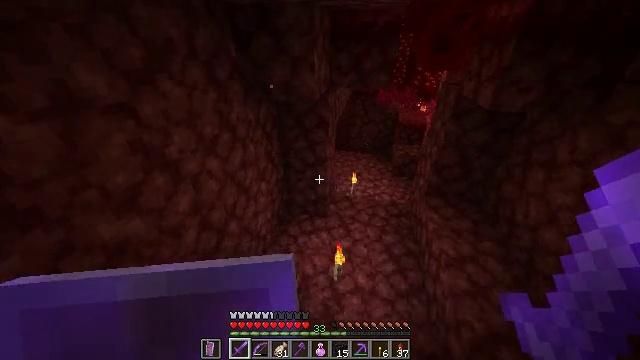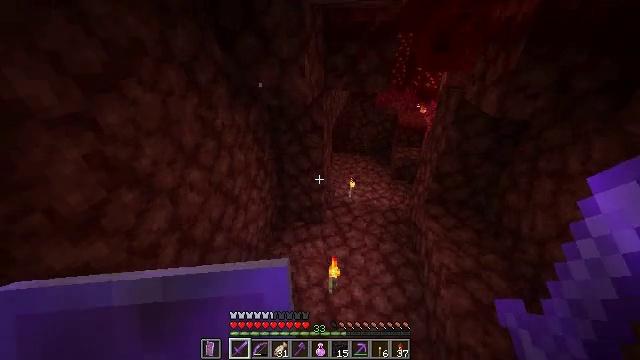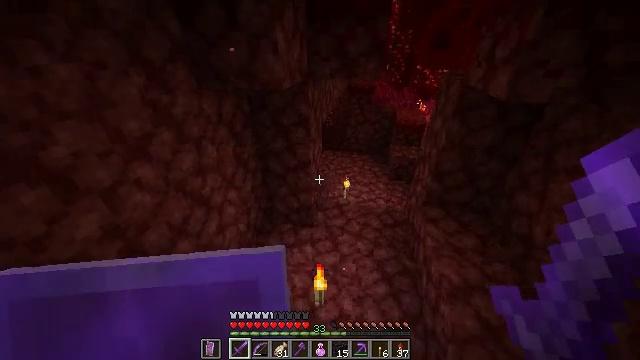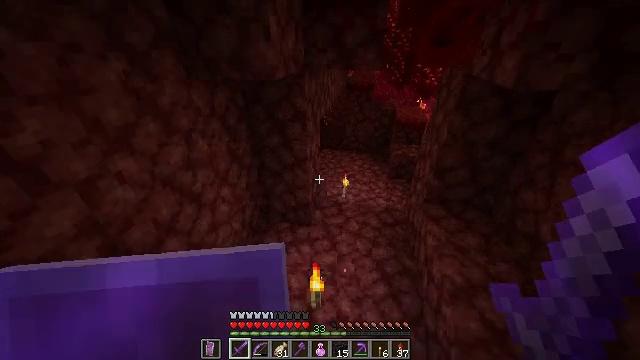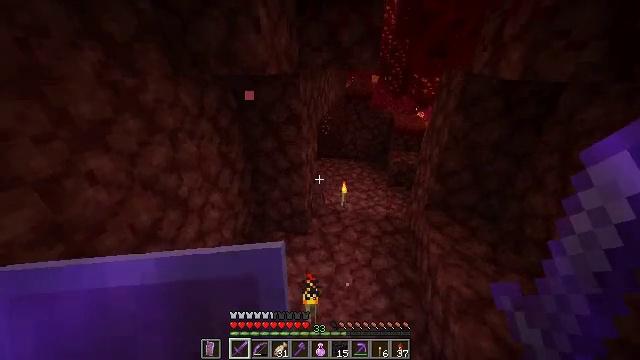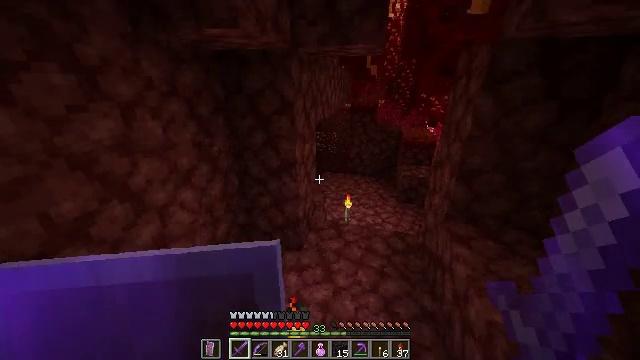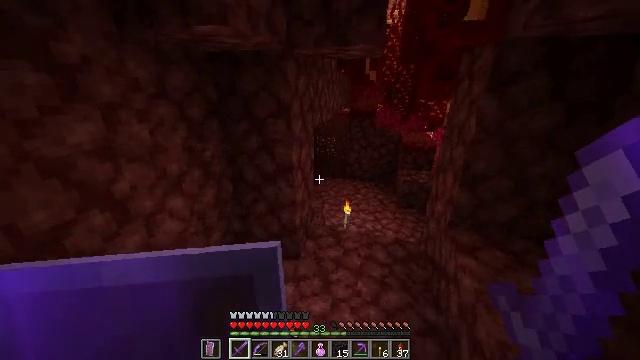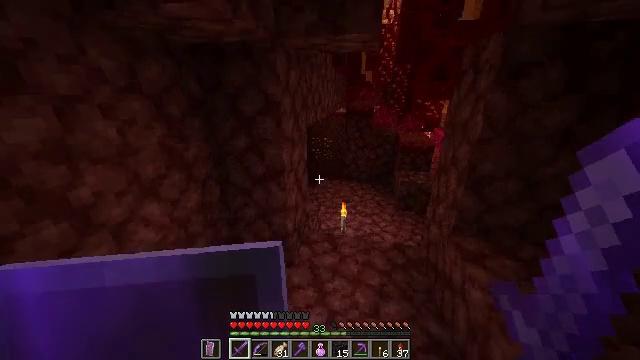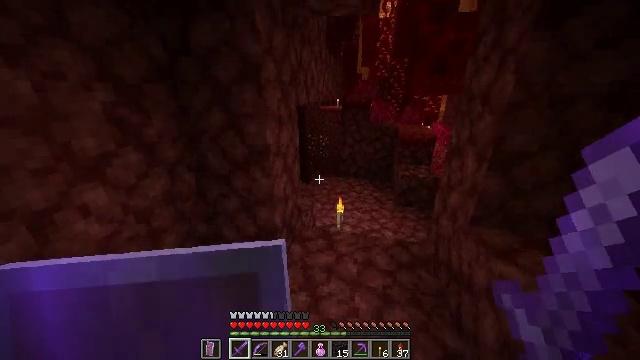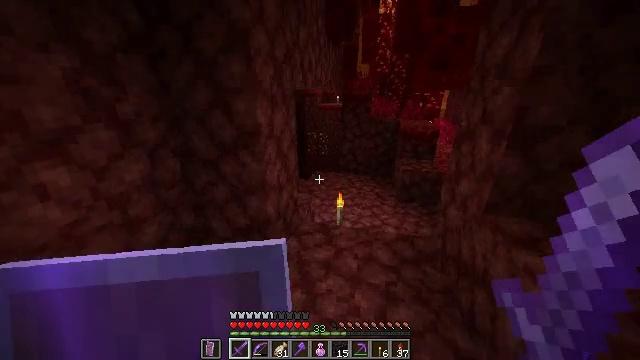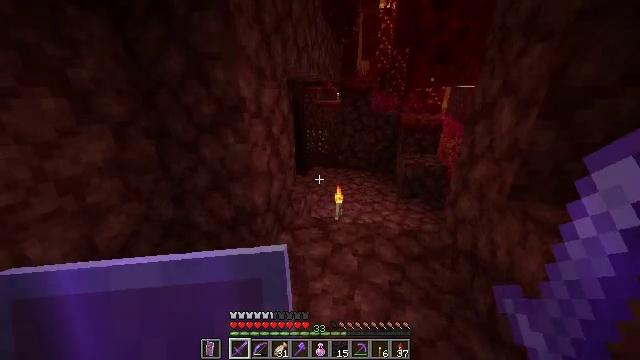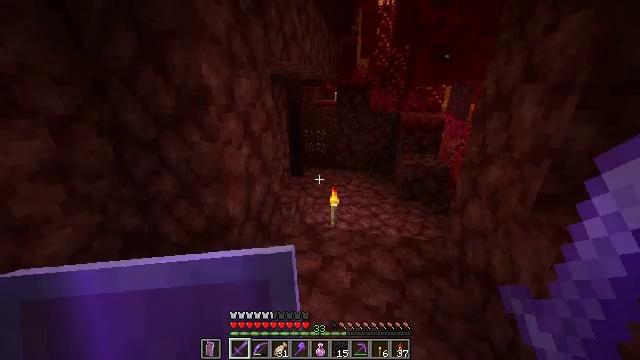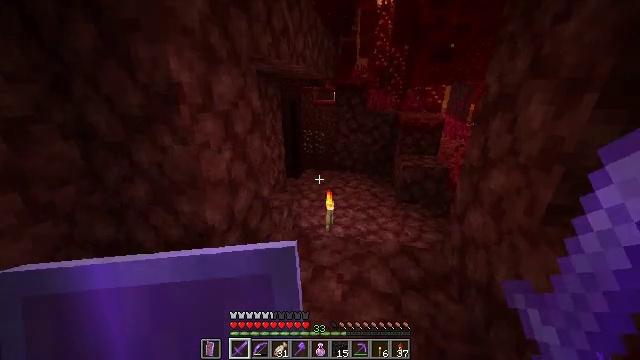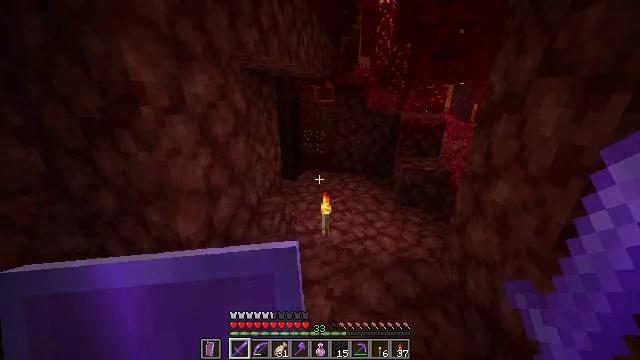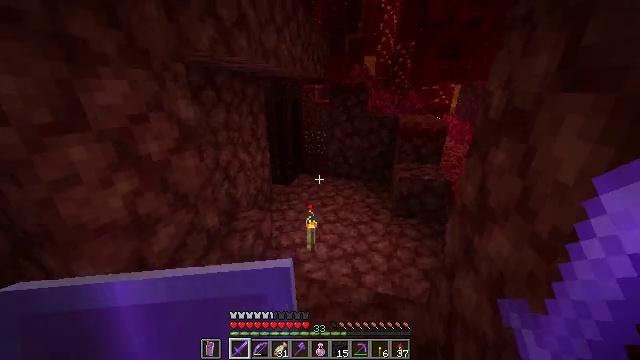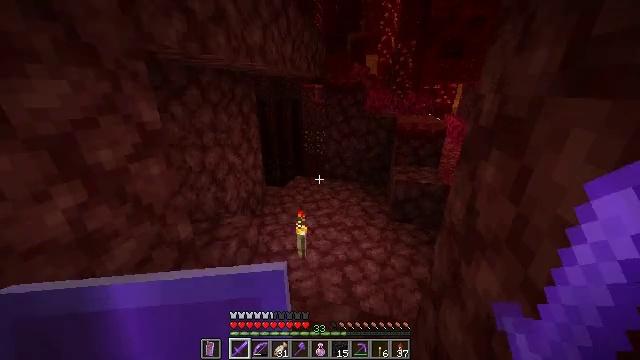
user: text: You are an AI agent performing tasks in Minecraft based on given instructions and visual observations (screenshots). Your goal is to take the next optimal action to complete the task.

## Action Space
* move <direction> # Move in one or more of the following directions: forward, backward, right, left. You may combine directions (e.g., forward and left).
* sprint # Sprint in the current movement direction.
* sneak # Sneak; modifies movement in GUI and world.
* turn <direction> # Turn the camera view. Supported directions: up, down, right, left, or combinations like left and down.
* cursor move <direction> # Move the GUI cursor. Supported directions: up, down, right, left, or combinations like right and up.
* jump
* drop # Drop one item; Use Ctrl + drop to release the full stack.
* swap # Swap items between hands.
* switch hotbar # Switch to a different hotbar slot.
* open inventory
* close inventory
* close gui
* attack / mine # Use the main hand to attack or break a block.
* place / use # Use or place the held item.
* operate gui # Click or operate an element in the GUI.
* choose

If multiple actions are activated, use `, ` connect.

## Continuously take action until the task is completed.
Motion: motion action
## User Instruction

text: Gather warped fungus in the Nether.
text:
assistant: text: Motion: move forward and move right, sprint
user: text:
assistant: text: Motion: move forward and move right, sprint
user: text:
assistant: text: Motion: move forward, sprint
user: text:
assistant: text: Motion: move forward, sprint, turn up
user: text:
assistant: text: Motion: move forward, sprint, turn left and up
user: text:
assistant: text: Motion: move forward, sprint, turn up
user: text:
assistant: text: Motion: move forward, sprint
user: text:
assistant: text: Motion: move forward, sprint
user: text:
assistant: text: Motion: move forward and move right, sprint
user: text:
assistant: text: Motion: move forward and move right, sprint
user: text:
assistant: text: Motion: move forward and move right, sprint
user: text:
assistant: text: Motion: move forward and move right, sprint
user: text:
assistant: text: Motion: move forward and move right, sprint
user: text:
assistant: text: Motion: move forward and move right, sprint, turn left
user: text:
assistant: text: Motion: move forward and move right, sprint
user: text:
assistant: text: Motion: move forward, sprint
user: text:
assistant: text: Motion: move forward, sprint
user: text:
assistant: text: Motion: move forward, sprint
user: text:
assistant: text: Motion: move forward, sprint
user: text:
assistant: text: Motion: move forward, sprint
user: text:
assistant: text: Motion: move forward, sprint
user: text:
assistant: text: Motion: move forward, sprint, turn left
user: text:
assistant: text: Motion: move forward, turn left
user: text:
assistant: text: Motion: move forward, sprint
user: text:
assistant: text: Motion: move forward, sprint
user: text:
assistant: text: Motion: move forward, sprint
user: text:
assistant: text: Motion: move forward
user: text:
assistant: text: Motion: move forward
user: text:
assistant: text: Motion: turn left and up
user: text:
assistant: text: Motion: turn left and up